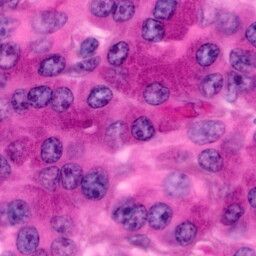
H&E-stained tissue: Pancreatic